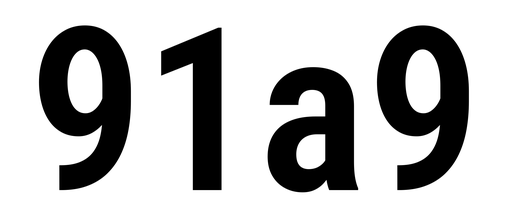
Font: Roboto_Condensed_SemiBold